Прозрачное оптоволокно с показателем преломления сердцевины $n=1.500$ имеет радиус $r$ и покрыто оболочкой с показателем преломления $n'=1.400$. Полупроводниковый лазер $S$ находится на продолжении оси симметрии оптоволокна и испускает луч с углом раствора $60^{\circ}$. Чтобы свет этого луча мог полностью попасть в оптоволокно, перед ним помещают сферический наконечник $QAQ'$, имеющий радиус $R$ и выполненный из того же материала, что и сердцевина оптоволокна. Полученная структура показана в разрезе на рисунке (оболочка оптоволокна не показана). Лазер $S$ считайте точечным источником света. Вся система находится в воздухе, его коэффициент преломления равен $n_0=1.000$.
Найдите, какому условию должно удовлетворять расстояние $x$ между лазером $S$ и точкой $A$, чтобы весь свет лазера попадал на сферический наконечник.
Если $R=1.8r$, расстояние между $S$ и $A$ равно $R$, и угол между падающим лучом света и осью оптоволокна равен $\alpha$, исследуйте, сможет ли в дальнейшем луч распространяться внутри оптоволокна посредством полного внутреннего отражения при значениях $\alpha_1=30^{\circ}$, $\alpha_2=25^{\circ}$ и $\alpha_3=20^{\circ}$.
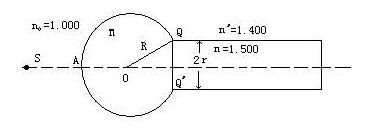
Найдите, какому условию должно удовлетворять расстояние $x$ между лазером $S$ и точкой $A$, чтобы весь свет лазера попадал на сферический наконечник.
Ответ: $$x\leq R.$$

Если $R=1.8r$, расстояние между $S$ и $A$ равно $R$, и угол между падающим лучом света и осью оптоволокна равен $\alpha$, исследуйте, сможет ли в дальнейшем луч распространяться внутри оптоволокна посредством полного внутреннего отражения при значениях $\alpha_1=30^{\circ}$, $\alpha_2=25^{\circ}$ и $\alpha_3=20^{\circ}$.
Ответ: При $\alpha_1=30^{\circ}$ и $\alpha_3=20^{\circ}$ луч сможет распространяться внутри оптоволокна; при $\alpha_2=25^{\circ}$ луч не сможет в него проникнуть.
Темы:
T, Оптика, Геометрическая оптика, Преломление, Китайские